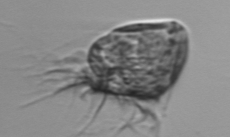
Label: Strombidium_morphotype1